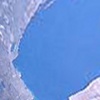
Label: water